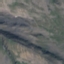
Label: HerbaceousVegetation